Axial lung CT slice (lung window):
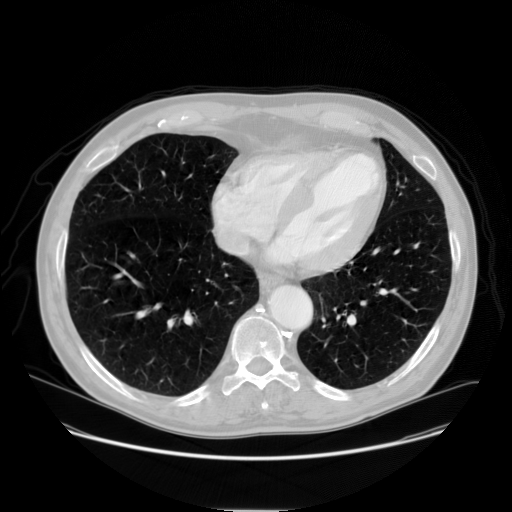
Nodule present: no